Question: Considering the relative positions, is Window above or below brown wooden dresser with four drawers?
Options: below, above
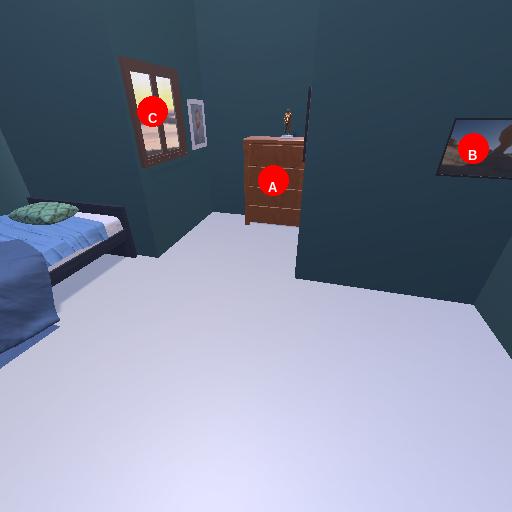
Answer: below